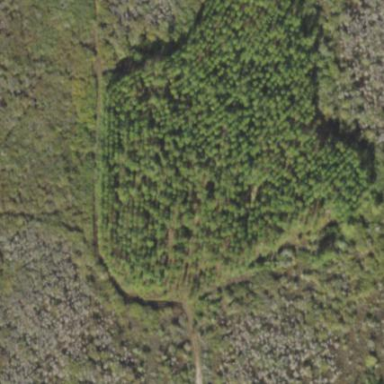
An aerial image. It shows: Forest with needle-leaved trees.